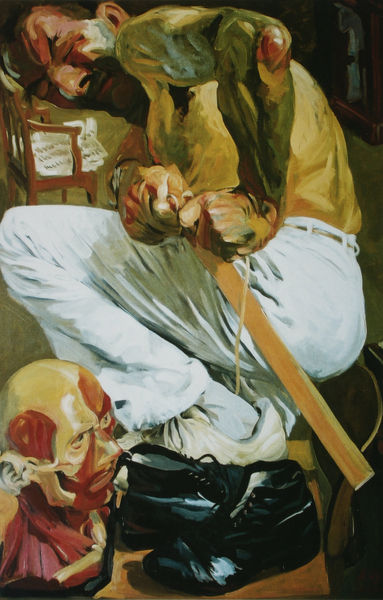
Titel: Schwert umgürten und los
Künstler: Johannes Grützke
Standort: Süddeutschland
Institution: Privatsammlung
Schlagwörter: kopf, mann, nackt, weiß, gelb, braun, finger, frau, holz, nase, raum, schwarz, stuhl, tisch, zimmer, gürtel, rot, beige, bart, hose, regal, anatomie, arm, falten, gesicht, hände, öl, boden, schnur, modell, lehne, schuhe, modern, ausdruck, gewalt, anstrengung, kraft, muskeln, nah, ellenbogen, oberkörper, seil, hocken, zeitung, stiefel, arzt, schuh, verkürzung, latte, schuster, verzerrt, turnschuhe, holzstück, kkopf, anstrengen, kraftakt, packend